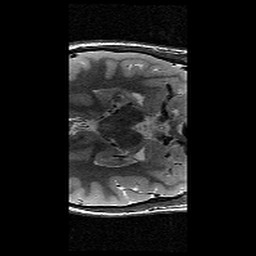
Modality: T2w
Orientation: axial
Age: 12
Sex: female
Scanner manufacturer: siemens
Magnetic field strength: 3 T
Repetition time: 9.23 s
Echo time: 0.067 s